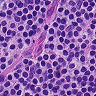
Metastatic tissue present: no